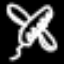
Label: airplane